【题型】解答题　【知识点】平面几何　【难度】easy
如图，在 $ABCD$ 中，$AB \parallel CD$，$AD = BC$，$\angle B = 60^\circ$，$AC$ 平分 $\angle DAB$。

(1) 求 $\angle ACB$ 的度数；

(2) 如果 $AD = 1$，请直接写出向量 $\overrightarrow{DC}$ 和向量 $\overrightarrow{BC} + \overrightarrow{CD} + \overrightarrow{DA}$ 的模。

\vspace{1em}
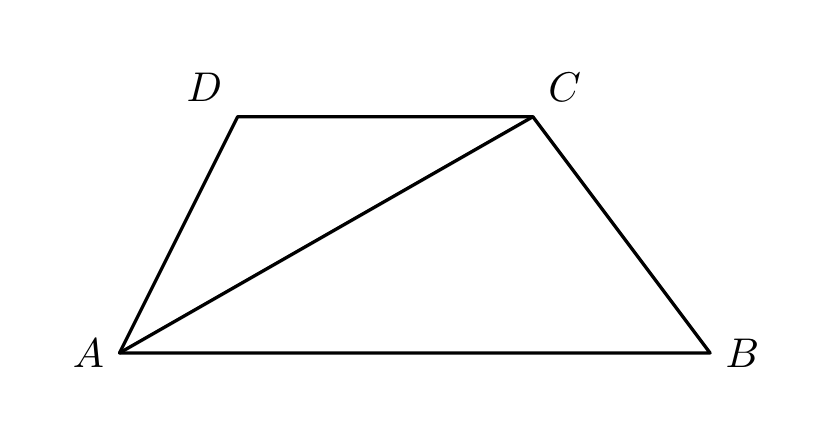
【解答】
【答案】(1) $\angle ACB = 90^\circ$；(2) 模分别为 $1$ 和 $2$。

【分析】(1) 证明四边形 $ABCD$ 是等腰梯形即可解决问题；(2) 求出线段 $CD$、$AB$ 的长度即可。

【解析】(1) $\because CD \parallel AB$，$AD = BC$，

$\therefore$ 四边形 $ABCD$ 是等腰梯形，

$\therefore \angle DAB = \angle B = 60^\circ$，

$\because AC$ 平分 $\angle DAB$，

$\therefore \angle CAB = \frac{1}{2}\angle DAB = 30^\circ$，

$\therefore \angle B + \angle CAB = 90^\circ$，

$\therefore \angle ACB = 90^\circ$。

(2) $\because CD \parallel AB$，

$\therefore \angle DCA = \angle CAB = \angle CAD = 30^\circ$，

$\therefore AD = CD = BC = 1$，

在 $\text{Rt}\triangle ABC$ 中，$\because \angle CAB = 30^\circ$，$\angle ACB = 90^\circ$，

$\therefore AB = 2BC = 2$，

$\because \overrightarrow{BC} + \overrightarrow{CD} + \overrightarrow{DA} = \overrightarrow{BA}$，

$\therefore$ 向量 $\overrightarrow{DC}$ 和向量 $\overrightarrow{BC} + \overrightarrow{CD} + \overrightarrow{DA}$ 的模分别为 $1$ 和 $2$。

【点睛】本题考查平面向量、等腰梯形的判定和性质、等腰三角形的判定和性质、三角形法则等知识，解题的关键是灵活运用所学知识解决问题，属于中考常考题型。